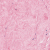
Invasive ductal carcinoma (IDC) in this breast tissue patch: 0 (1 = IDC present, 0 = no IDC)